Question:
Got this error while call the function
'''
static public void DisplayAJAXMessage(Control page, string msg)
{
string myScript = String.Format("alert('{0}');", msg);
ScriptManager.RegisterStartupScript(page, page.GetType(), "MyScript", myScript, true);
}
'''
Calling this function:
'''
string sampledata = "Name :zzzzzzzzzzzzzzzz<br>Phone :00000000000000<br>Country :India";
string sample = sampledata.Replace("<br>", "
");
MsgBox.DisplayAJAXMessage(this, sample);
'''
I need to display Name,Phone and Country in next line.
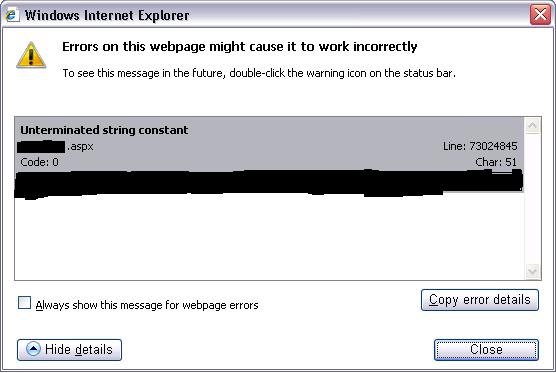
Answer: Unterminated string constant means you've forgotten to close your string. You can't have an alert that runs over multiple lines. When the script is outputting to the browser, it's actually including the new lines.. not the "
" like the javascript expects. That means, your alert call is going over multiple lines.. like this:
'''
alert('Name :zzzzzzzzzzzzzzzz
Phone :00000000000000
Country :India');
'''
..which won't work, and will produce the error you're seeing. Try using double backslash to escape the backslash:
'''
string sample = sampledata.Replace("<br>", "\n");
'''